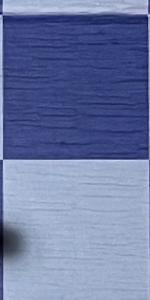
Label: Empty